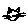
Label: cat